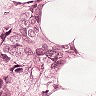
Metastatic tissue present: yes